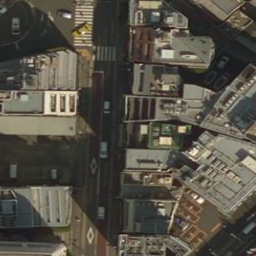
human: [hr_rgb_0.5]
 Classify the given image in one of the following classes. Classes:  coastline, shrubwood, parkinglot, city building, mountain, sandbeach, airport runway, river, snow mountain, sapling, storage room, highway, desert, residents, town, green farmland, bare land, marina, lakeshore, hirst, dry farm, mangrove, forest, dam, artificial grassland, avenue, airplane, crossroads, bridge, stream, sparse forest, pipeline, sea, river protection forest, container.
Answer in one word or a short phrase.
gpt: city building